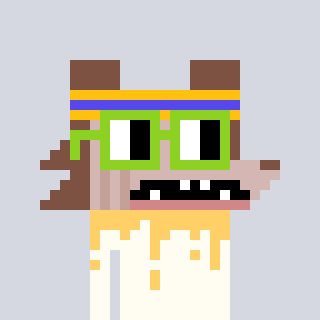
a pixel art character with square light green glasses, a werewolf-shaped head and a grayscale-colored body on a cool background